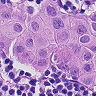
Metastatic tissue present: yes